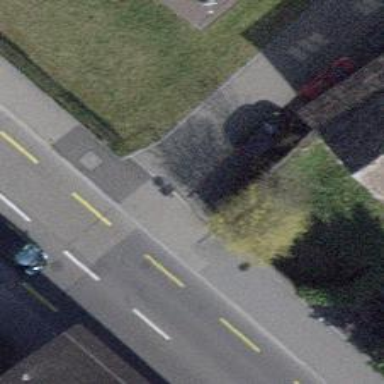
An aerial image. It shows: Unmarked crossing with traffic calming table on the road.